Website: lowes
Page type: customer-info-address
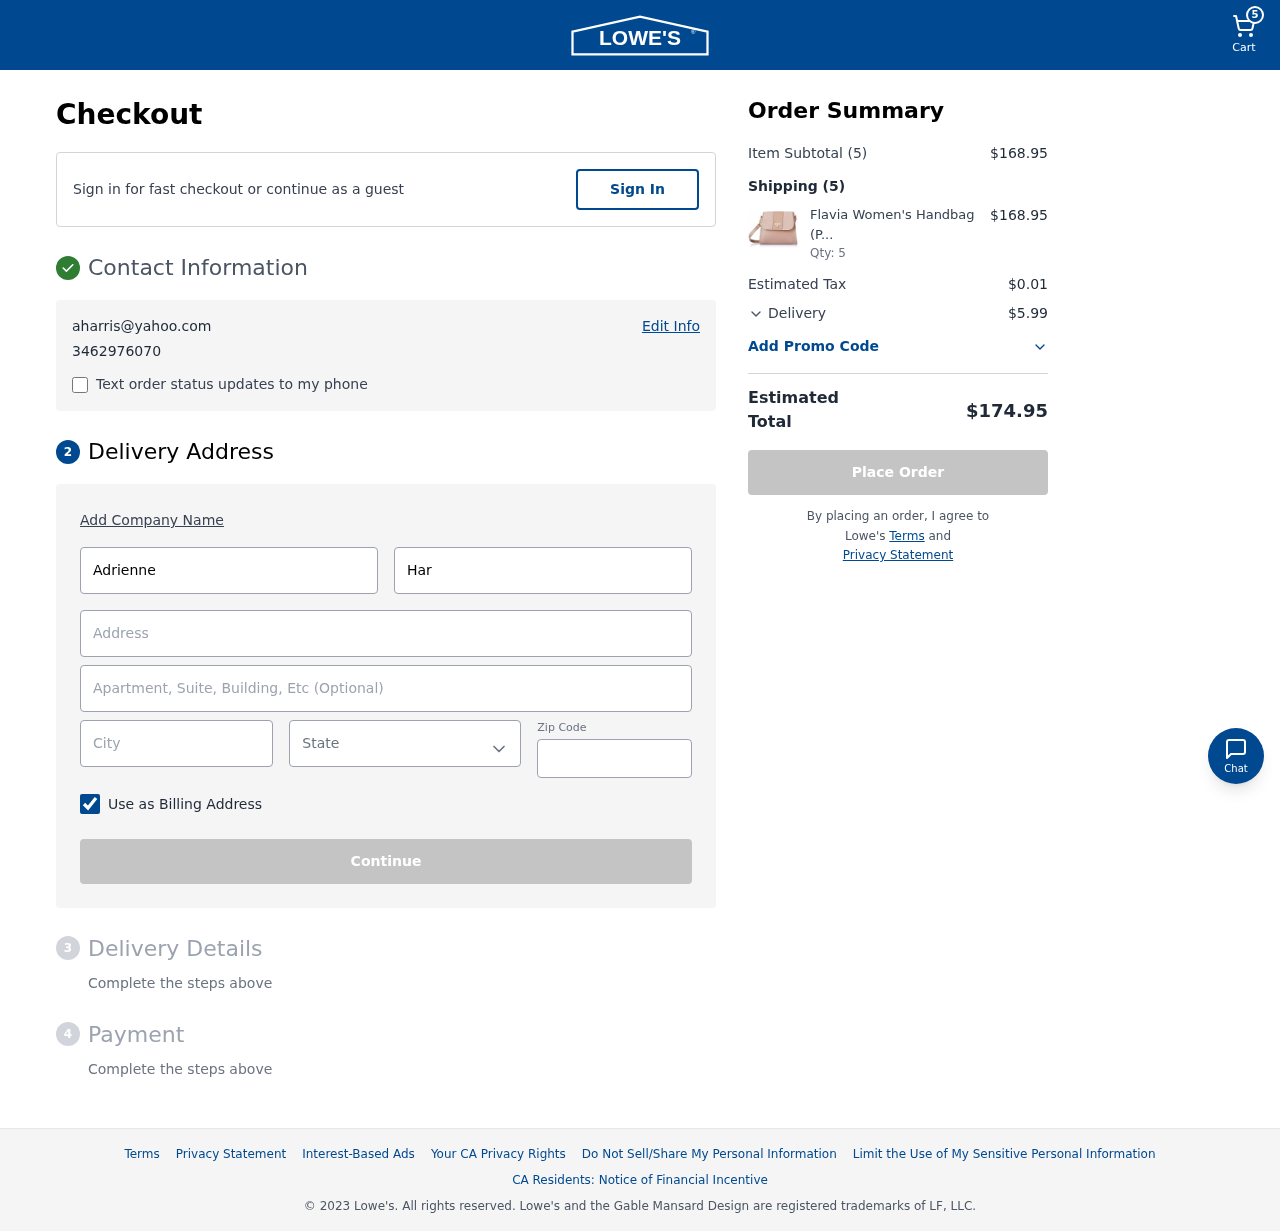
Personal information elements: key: PII_CITY
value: Powellmouth
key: PII_EMAIL
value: aharris@yahoo.com
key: PII_FIRSTNAME
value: Adrienne
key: PII_LASTNAME
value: Harris
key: PII_PHONE
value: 3462976070
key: PII_POSTCODE
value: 33027
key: PII_STATE
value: West Virginia
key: PII_STREET
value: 77789 Garcia Center
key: PII_STREET2
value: Suite 666
Product elements: key: PRODUCT1_NAME
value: Flavia Women's Handbag (Pink)
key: PRODUCT1_QUANTITY
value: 5
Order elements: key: ORDER_NUM_ITEMS
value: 5
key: ORDER_SUBTOTAL
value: $168.95
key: ORDER_NUM_ITEMS2
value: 5
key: ORDER_SUBTOTAL2
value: $168.95
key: ORDER_TAX
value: $0.01
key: ORDER_SHIPPING_COST
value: $5.99
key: ORDER_TOTAL
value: $174.95